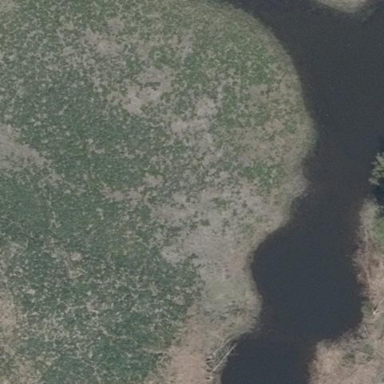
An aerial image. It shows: Oxbow water feature in nature.